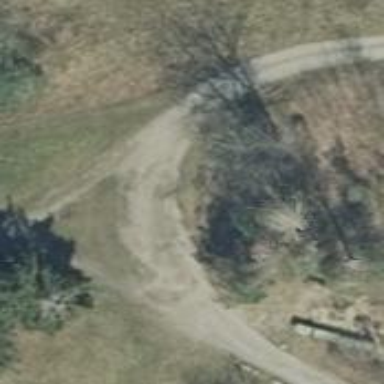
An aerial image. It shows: Sandy track road.